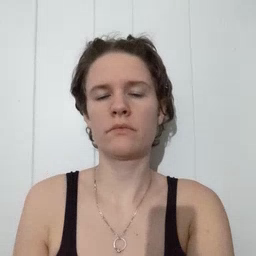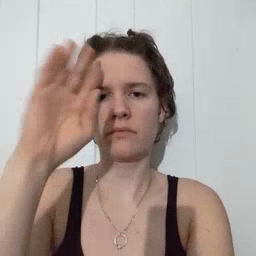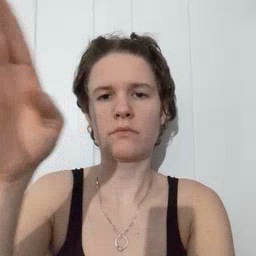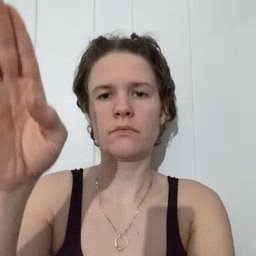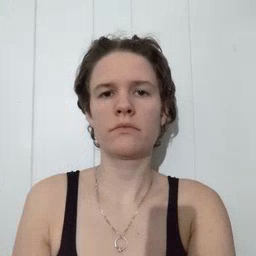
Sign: hello